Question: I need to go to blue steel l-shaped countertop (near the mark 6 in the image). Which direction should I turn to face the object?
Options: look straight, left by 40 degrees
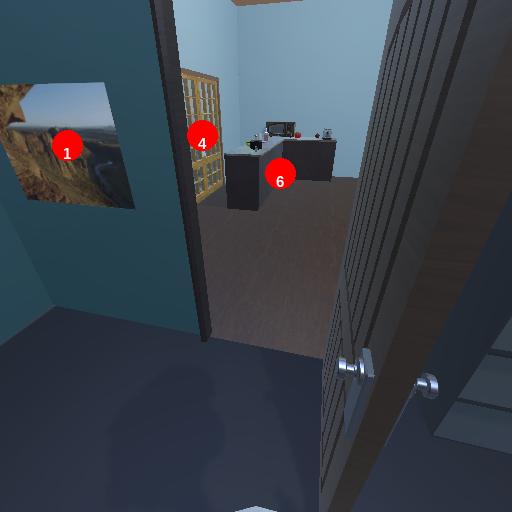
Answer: look straight